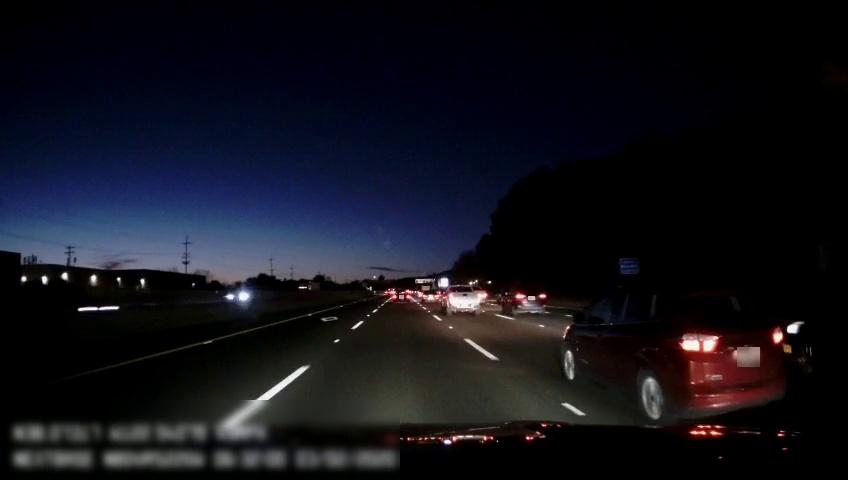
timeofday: Night
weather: Other
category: Drivable Space
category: Vehicles | Truck
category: Vehicles | Car
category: Vehicles | Car
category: Vehicles | Car
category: Vehicles | Car
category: Vehicles | Car
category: Vehicles | Truck
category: Lanes | Alternate Lane
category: Lanes | Alternate Lane
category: Lanes | Alternate Lane
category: Lanes | Alternate Lane
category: Lanes | Alternate Lane
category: Traffic | Signs
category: Traffic | Signs
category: Traffic | Signs